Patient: sex M, age 71
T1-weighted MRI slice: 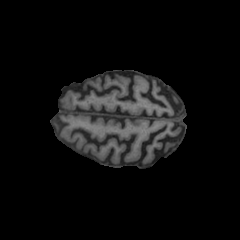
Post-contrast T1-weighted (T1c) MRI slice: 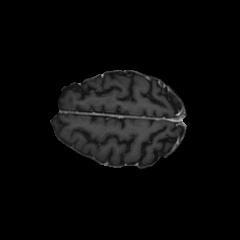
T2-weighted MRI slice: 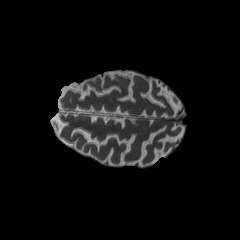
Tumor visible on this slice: no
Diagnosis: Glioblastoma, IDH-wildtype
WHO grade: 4